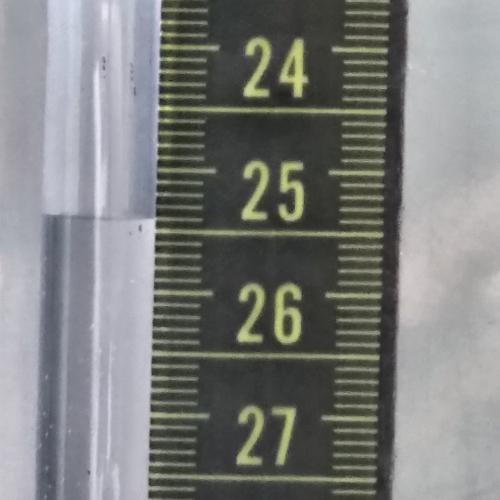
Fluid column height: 25.4 cm